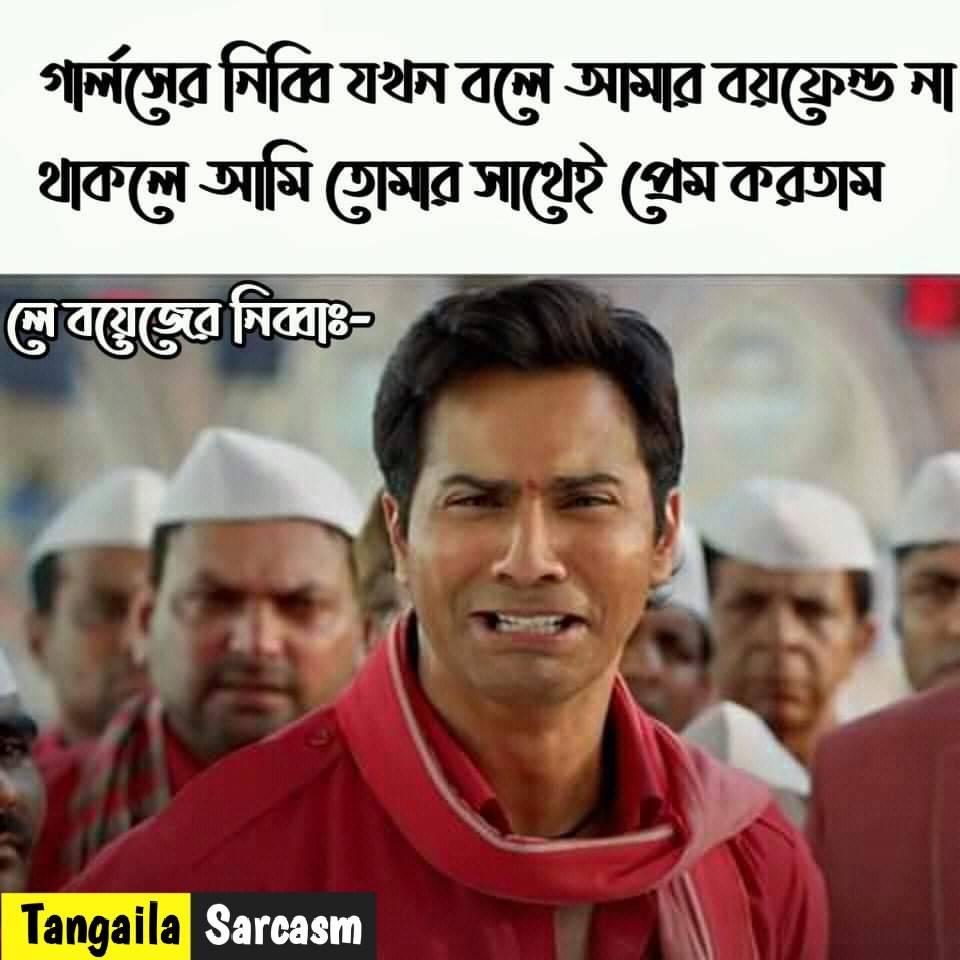
Caption: গার্লসের নিব্বি যখন বলে আমার বয়ফ্রেন্ড না থাকলে আমি তোমার সাথেই প্রেম করতাম   লে বয়েজের নিব্বাঃ-
Label: non-hate